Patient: sex M, age 60
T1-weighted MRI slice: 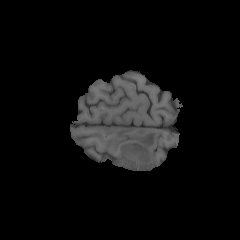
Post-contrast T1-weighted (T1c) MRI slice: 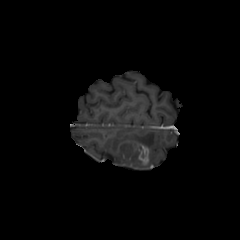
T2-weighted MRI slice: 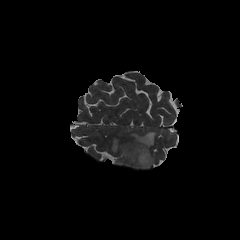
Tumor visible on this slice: yes
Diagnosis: Glioblastoma, IDH-wildtype
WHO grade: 4